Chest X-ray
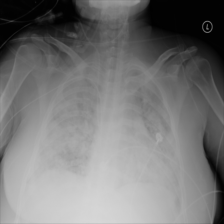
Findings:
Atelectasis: negative
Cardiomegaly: negative
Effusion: negative
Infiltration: negative
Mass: negative
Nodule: negative
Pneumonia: negative
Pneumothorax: negative
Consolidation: negative
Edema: positive
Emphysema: negative
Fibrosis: negative
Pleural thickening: negative
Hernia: negative